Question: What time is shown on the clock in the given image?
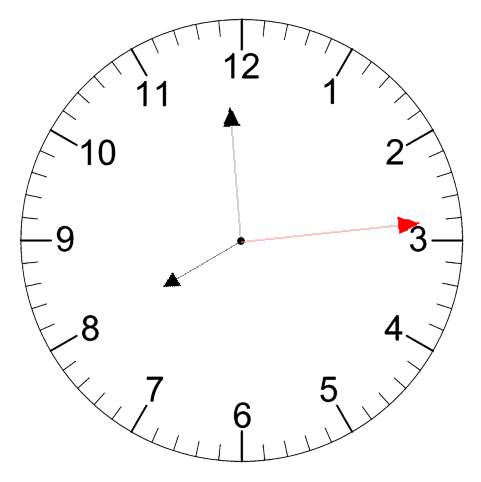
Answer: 07:59:14